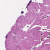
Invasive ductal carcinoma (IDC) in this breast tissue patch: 0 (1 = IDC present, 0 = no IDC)